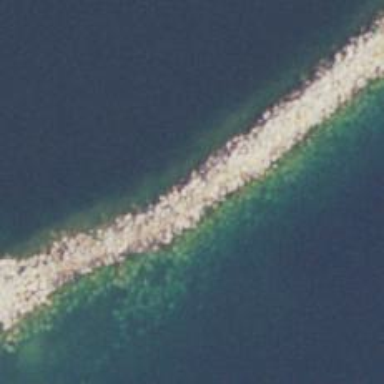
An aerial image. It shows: Breakwater structure.